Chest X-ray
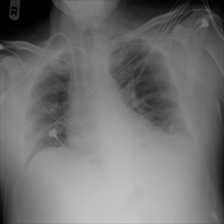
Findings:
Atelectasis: negative
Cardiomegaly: negative
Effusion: negative
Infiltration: negative
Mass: negative
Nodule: negative
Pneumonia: negative
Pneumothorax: negative
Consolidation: negative
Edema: negative
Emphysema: negative
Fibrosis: negative
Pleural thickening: negative
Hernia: negative